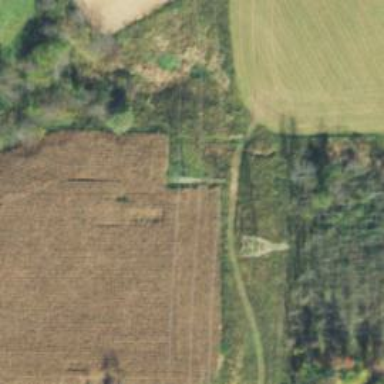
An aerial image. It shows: Lattice structure tower used for power distribution.